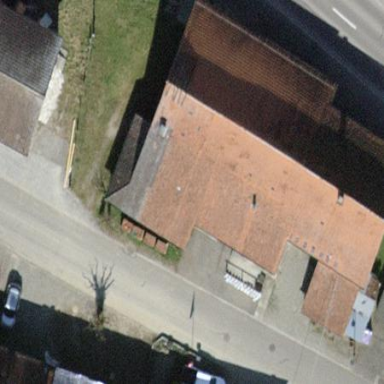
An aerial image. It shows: Gabled roof farm building.